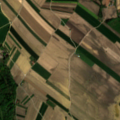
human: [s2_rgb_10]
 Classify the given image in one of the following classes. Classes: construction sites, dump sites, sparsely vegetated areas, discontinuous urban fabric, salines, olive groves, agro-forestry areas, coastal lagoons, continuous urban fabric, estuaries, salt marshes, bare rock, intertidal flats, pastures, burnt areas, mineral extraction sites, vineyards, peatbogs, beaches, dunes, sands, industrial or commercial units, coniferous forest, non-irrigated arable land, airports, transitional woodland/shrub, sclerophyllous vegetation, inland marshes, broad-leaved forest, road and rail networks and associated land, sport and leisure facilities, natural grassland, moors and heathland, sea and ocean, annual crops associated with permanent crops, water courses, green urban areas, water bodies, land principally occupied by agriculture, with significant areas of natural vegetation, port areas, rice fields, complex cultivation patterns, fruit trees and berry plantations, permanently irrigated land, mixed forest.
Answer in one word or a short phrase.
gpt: discontinuous urban fabric, non-irrigated arable land, land principally occupied by agriculture, with significant areas of natural vegetation, broad-leaved forest